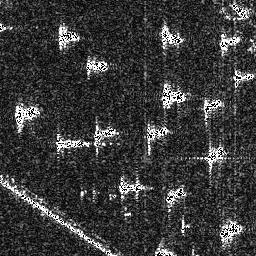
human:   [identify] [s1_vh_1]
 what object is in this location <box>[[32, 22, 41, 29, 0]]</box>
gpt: <ref>1 small ship at the top</ref>

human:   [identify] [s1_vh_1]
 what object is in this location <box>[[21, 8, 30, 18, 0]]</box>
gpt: <ref>1 medium ship at the top left</ref>

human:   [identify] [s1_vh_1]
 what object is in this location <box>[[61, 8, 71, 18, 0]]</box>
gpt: <ref>1 medium ship at the top</ref>

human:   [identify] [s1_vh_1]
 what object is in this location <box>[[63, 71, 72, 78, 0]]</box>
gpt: <ref>1 small ship at the bottom</ref>

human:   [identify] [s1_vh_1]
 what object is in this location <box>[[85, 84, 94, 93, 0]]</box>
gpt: <ref>1 medium ship at the bottom right</ref>